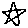
Label: star